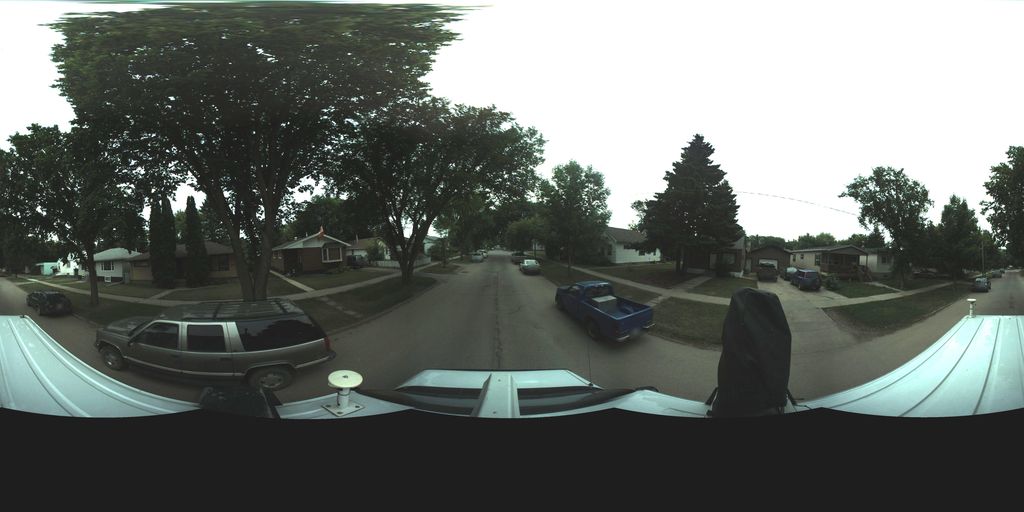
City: saskatoon